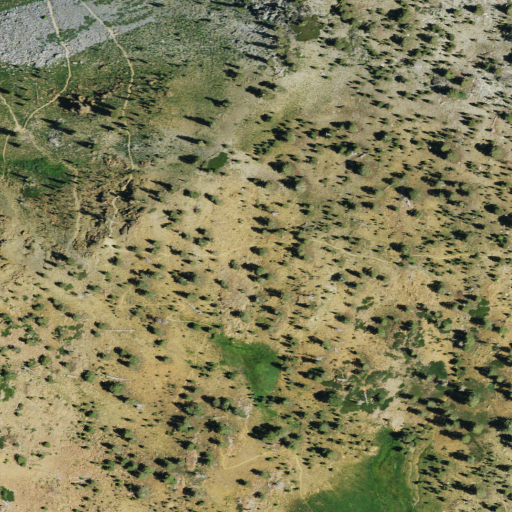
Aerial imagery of gap in California named Deer Creek Pass containing shrub, barren land, high intensity development, open development, medium intensity development, low intensity development, and grassland